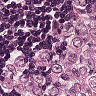
Metastatic tissue present: yes